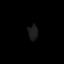
Tissue: lung
Cell type: Myeloid cells
Senescence score: 0.7422
Nuclear area (px): 140
Mean DAPI intensity: 28.336